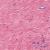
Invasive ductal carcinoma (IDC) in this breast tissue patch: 1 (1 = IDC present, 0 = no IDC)